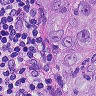
Metastatic tissue present: yes